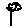
Label: flower